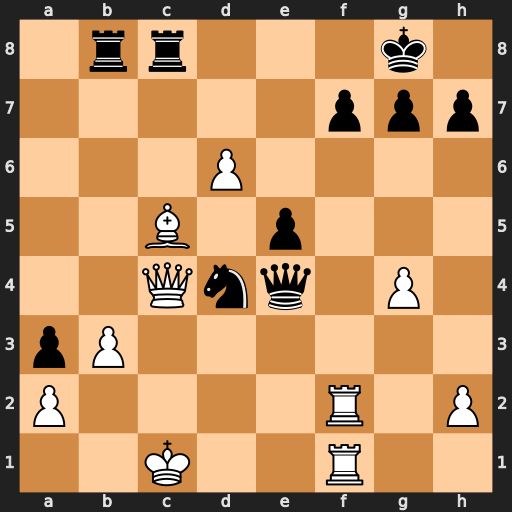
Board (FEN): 1rr3k1/5ppp/3P4/2B1p3/2Qnq1P1/pP6/P4R1P/2K2R2
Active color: w
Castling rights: -
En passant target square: -
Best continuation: Qxf7+ Kh8 Qf8+ Rxf8 Rxf8+ Rxf8 Rxf8#